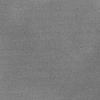
Atmospheric dust classification: dusty